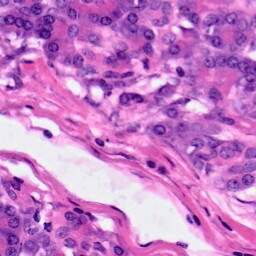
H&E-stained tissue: Pancreatic